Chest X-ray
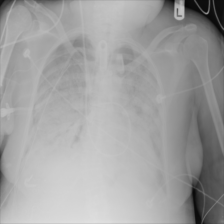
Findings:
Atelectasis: negative
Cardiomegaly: negative
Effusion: negative
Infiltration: negative
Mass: negative
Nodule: negative
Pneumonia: negative
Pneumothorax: negative
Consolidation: negative
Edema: negative
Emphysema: negative
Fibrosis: negative
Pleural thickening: negative
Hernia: negative